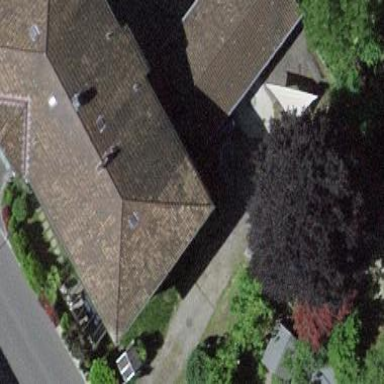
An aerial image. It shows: House with hipped roof.